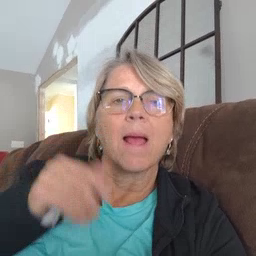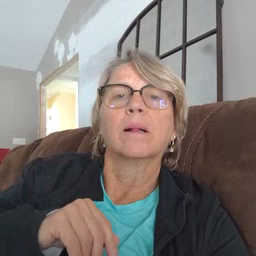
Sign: smile